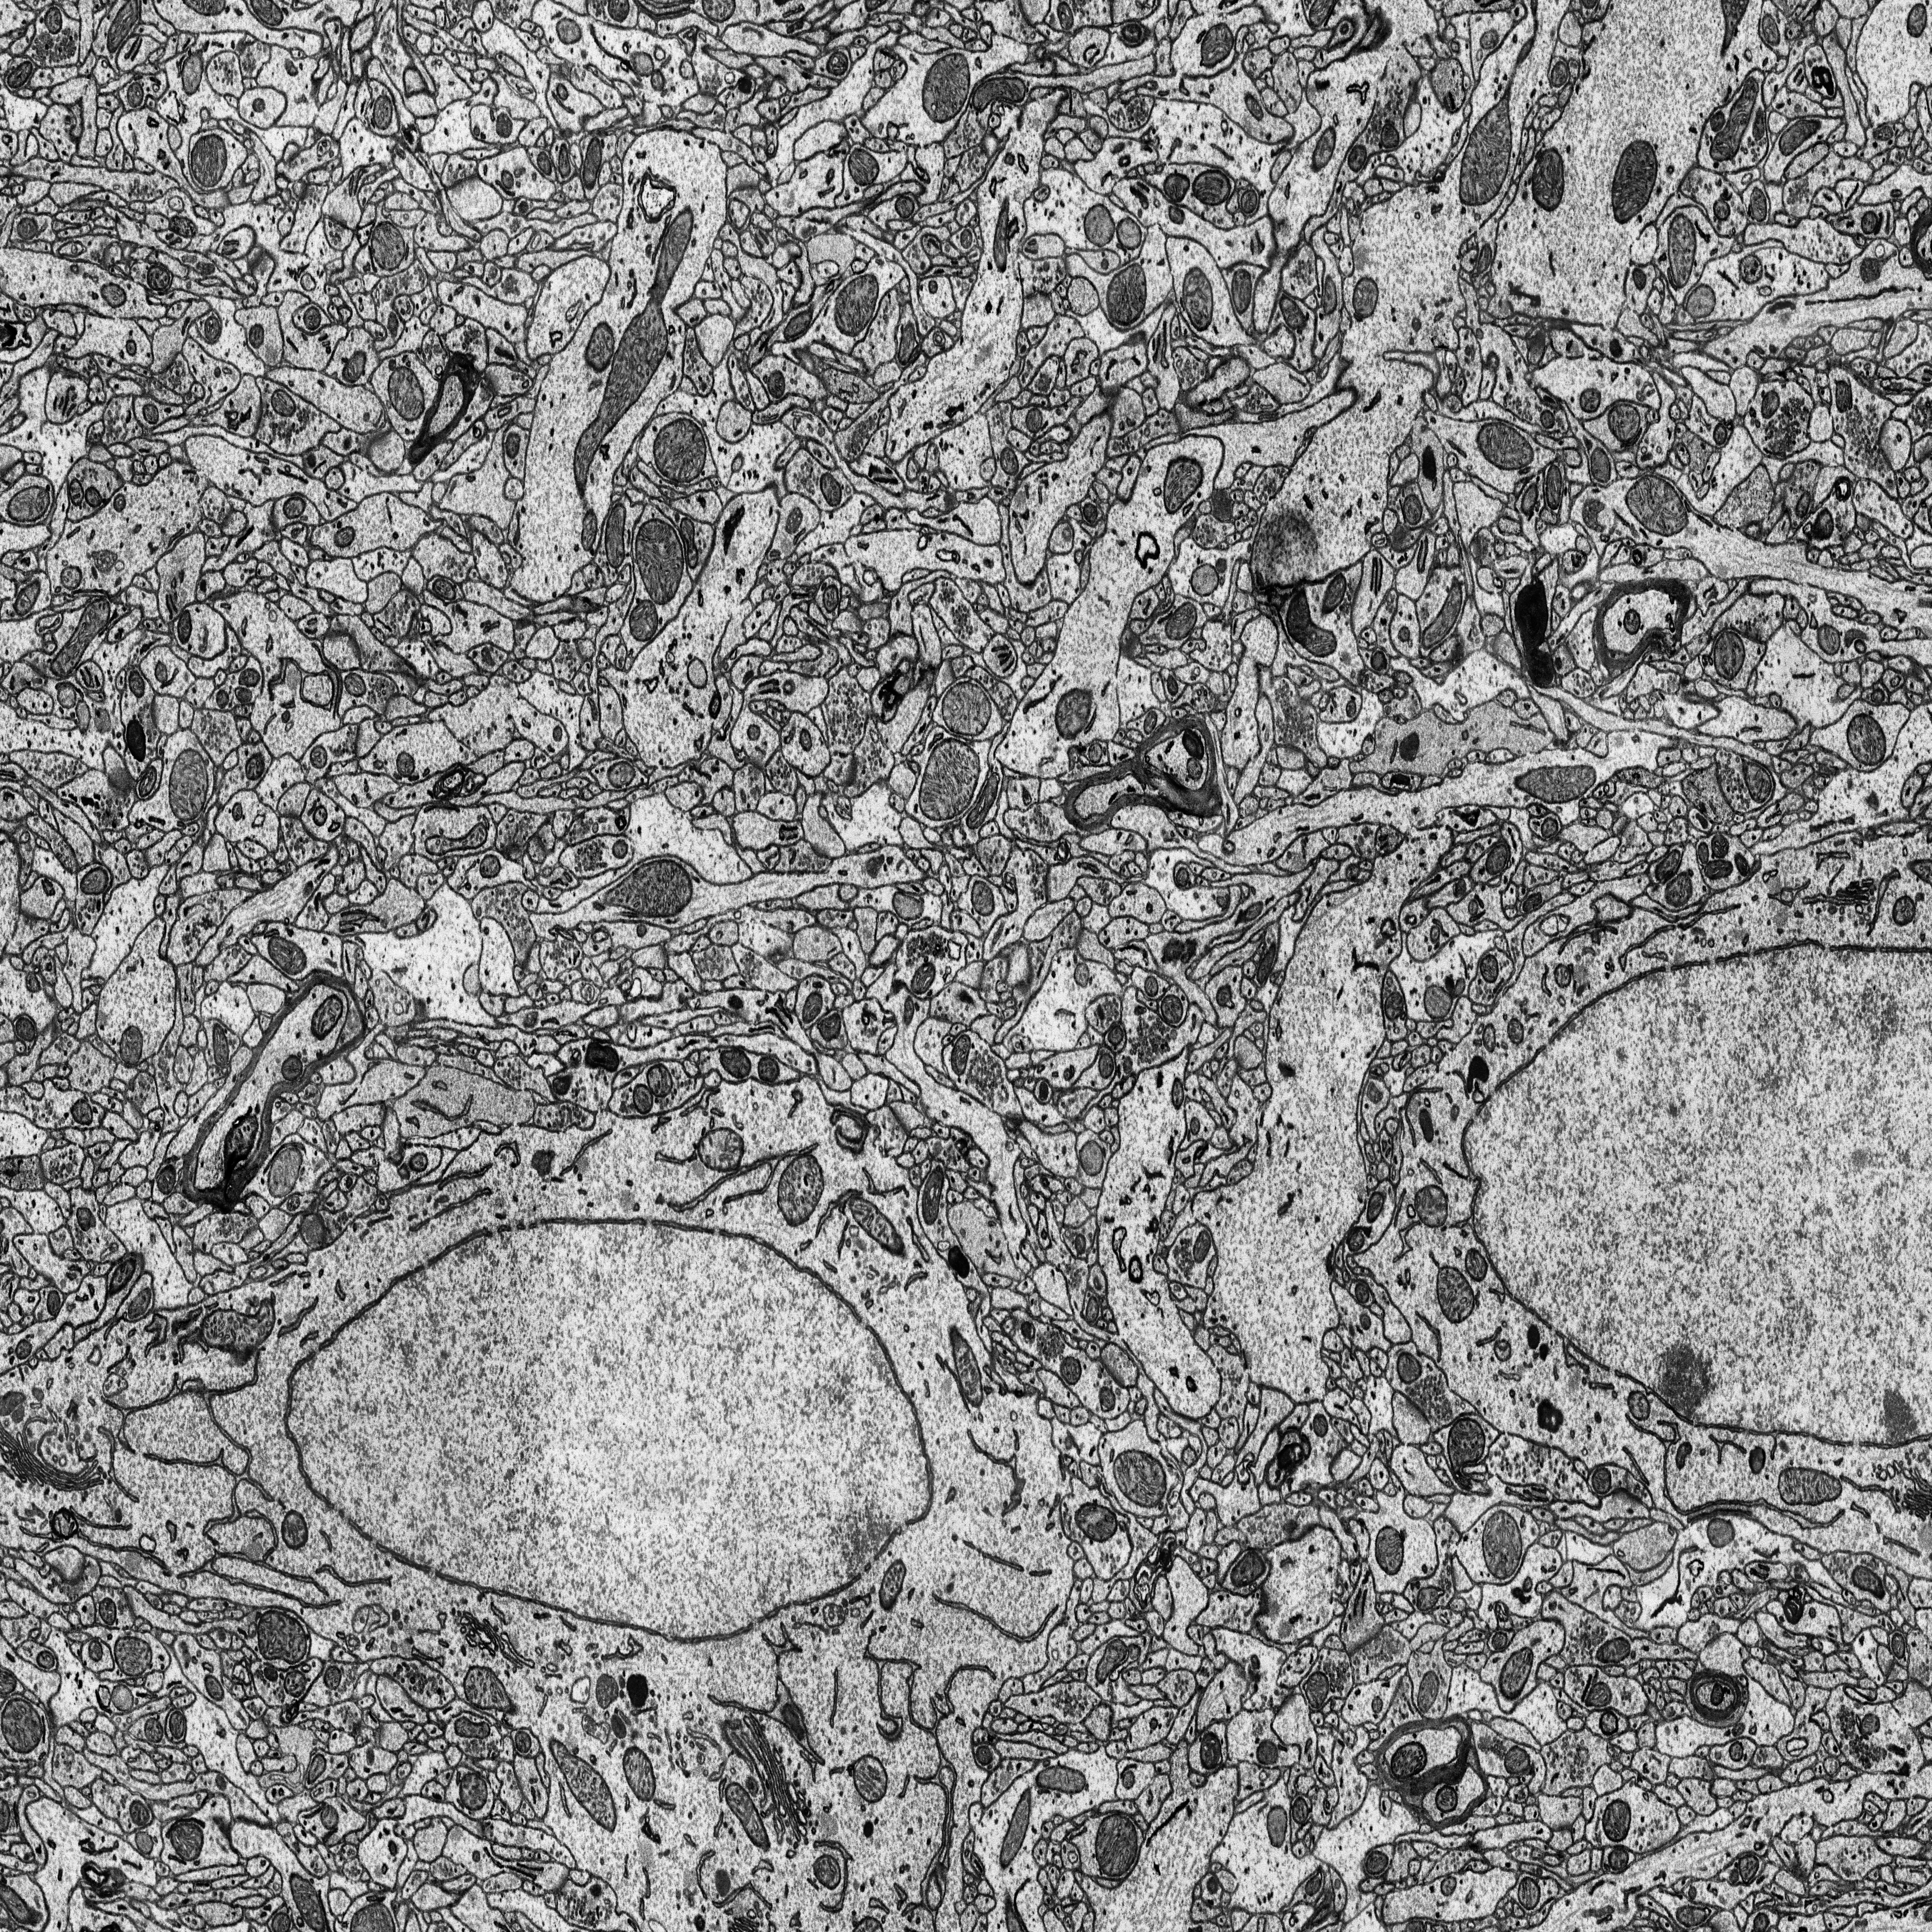
Electron microscopy slice of rat cortex tissue
Slice depth (z): 240
Mitochondria instances in slice: 375